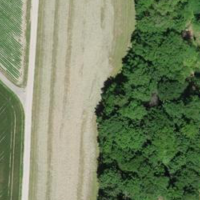
EUNIS habitat code: 44
Species observed at this site:
Tanacetum vulgare